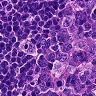
Metastatic tissue present: no